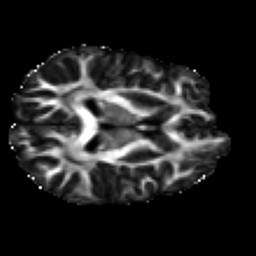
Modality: FA
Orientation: axial
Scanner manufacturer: ge
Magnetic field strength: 3 T
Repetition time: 7.98 s
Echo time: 0.0701 s